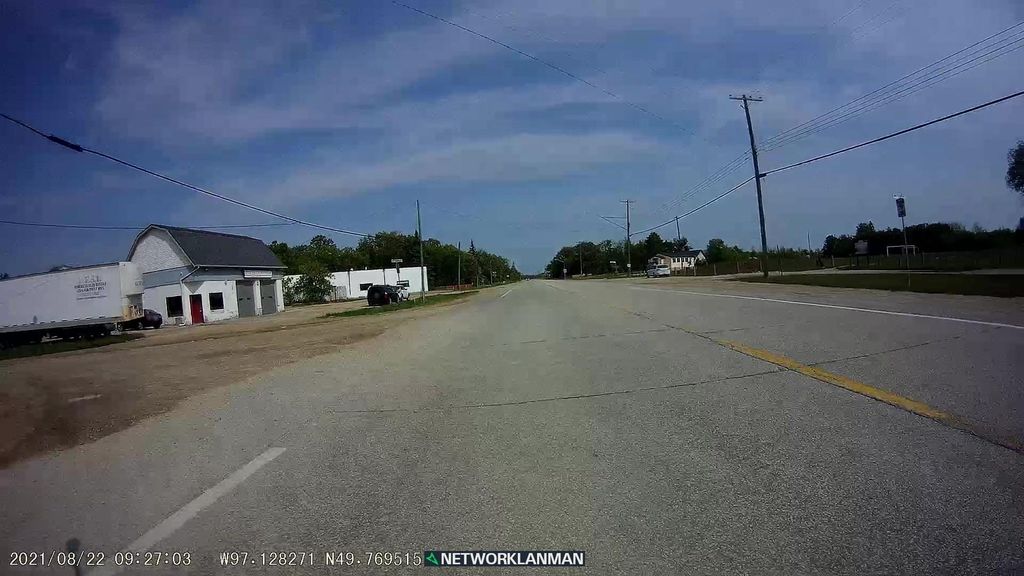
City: winnipeg